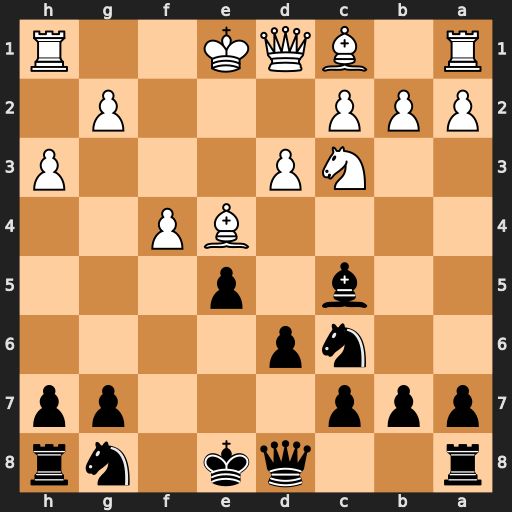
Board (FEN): r2qk1nr/ppp3pp/2np4/2b1p3/4BP2/2NP3P/PPP3P1/R1BQK2R
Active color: b
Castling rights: KQkq
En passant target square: -
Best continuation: Qh4+ g3 Qxg3+ Kf1 Qf2#